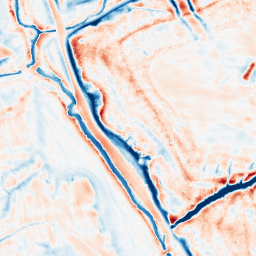
Category: edge_preserving
Decomposition family: bilateral
Decomposition parameters: d: 21
sigma_color: 150
sigma_space: 100
Upsampling method: bicubic
Upsampling parameters: scale: 8
Upsampling scale: 8